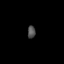
Tissue: prostate
Cell type: Fibroblasts
Senescence score: 0.686
Nuclear area (px): 95
Mean DAPI intensity: 80.411